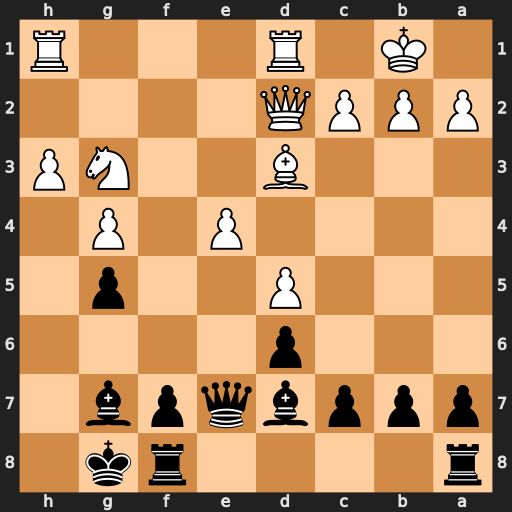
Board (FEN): r4rk1/pppbqpb1/3p4/3P2p1/4P1P1/3B2NP/PPPQ4/1K1R3R
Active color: b
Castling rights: -
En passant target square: -
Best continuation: Qe5 c3 Qxg3